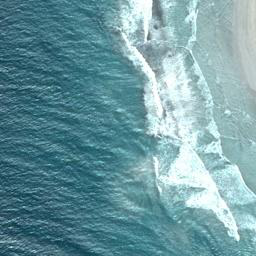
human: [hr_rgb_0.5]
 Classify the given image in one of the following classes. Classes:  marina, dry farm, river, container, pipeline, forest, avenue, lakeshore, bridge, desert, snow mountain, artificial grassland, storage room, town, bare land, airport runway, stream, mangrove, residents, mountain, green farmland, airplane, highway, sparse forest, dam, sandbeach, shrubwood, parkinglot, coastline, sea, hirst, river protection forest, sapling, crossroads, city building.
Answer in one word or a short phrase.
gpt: coastline